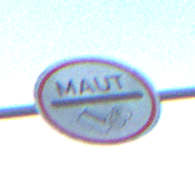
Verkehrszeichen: MautflichtigeStrecke
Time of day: SunriseSunset
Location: Outdoor (Beach)
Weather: PartlyCloudy
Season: NotSpecified
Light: Natural